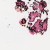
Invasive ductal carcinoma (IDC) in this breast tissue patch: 0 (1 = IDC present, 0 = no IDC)